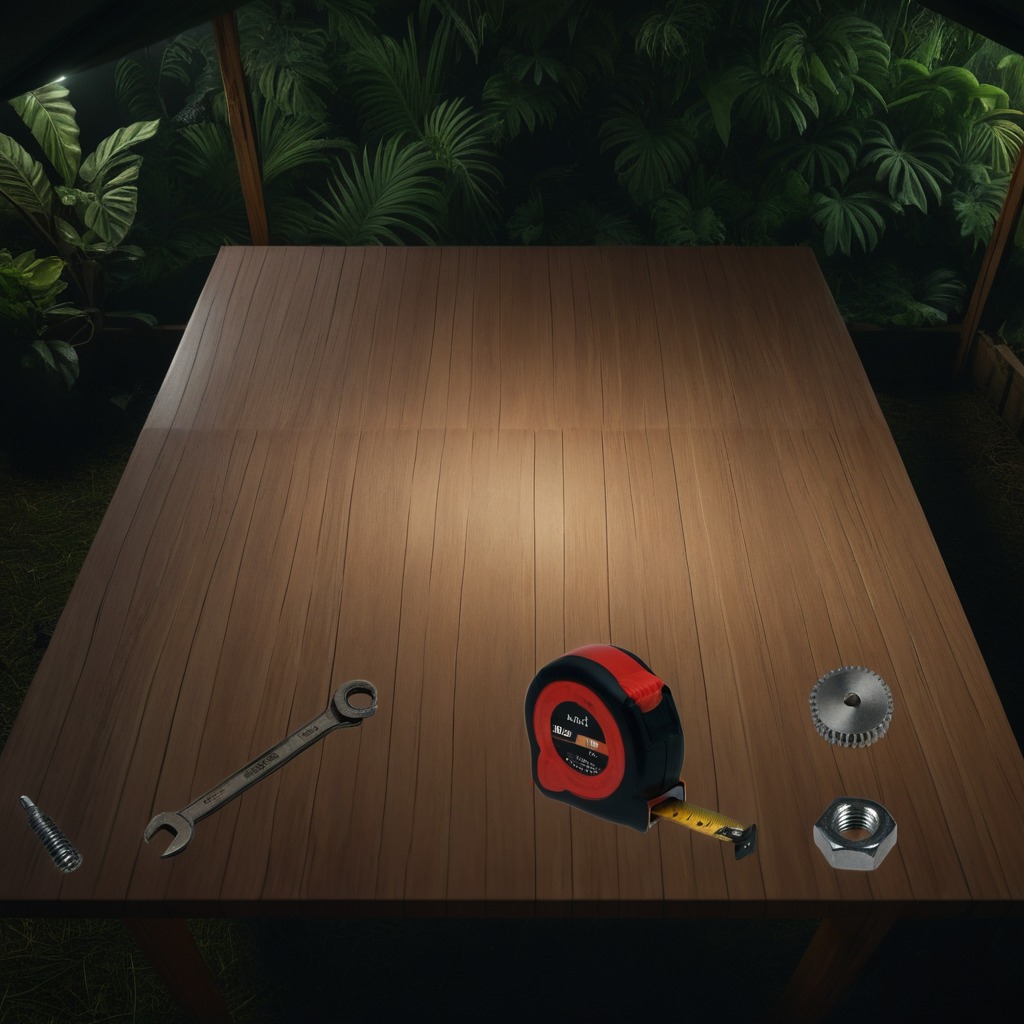
A steel gear with teeth, a measuring tape, a coiled metal spring, a metal nut, and a wrench are lying on the wooden table.